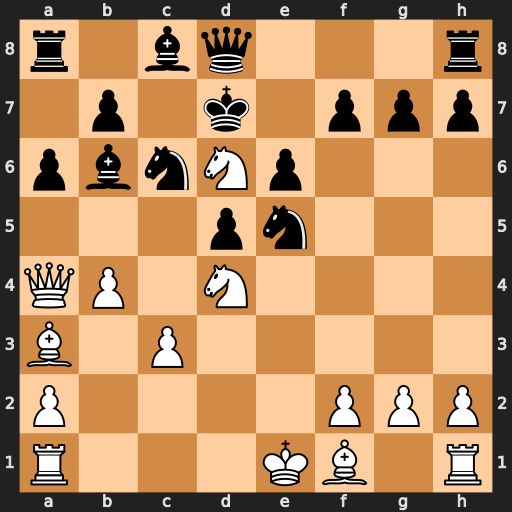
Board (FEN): r1bq3r/1p1k1ppp/pbnNp3/3pn3/QP1N4/B1P5/P4PPP/R3KB1R
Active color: w
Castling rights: KQ
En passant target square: -
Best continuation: b5 Nxd4 cxd4